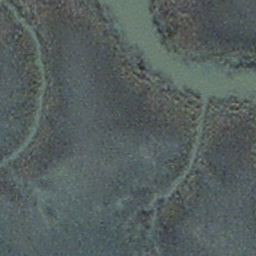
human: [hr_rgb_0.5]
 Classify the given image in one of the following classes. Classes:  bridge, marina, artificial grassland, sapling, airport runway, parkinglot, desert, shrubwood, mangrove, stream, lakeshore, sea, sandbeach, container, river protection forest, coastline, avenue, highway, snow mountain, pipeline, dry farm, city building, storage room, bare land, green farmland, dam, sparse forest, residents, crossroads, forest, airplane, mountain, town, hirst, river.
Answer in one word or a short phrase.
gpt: stream